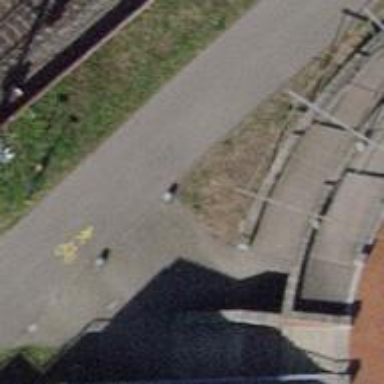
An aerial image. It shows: Bollard barrier.